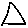
Label: triangle